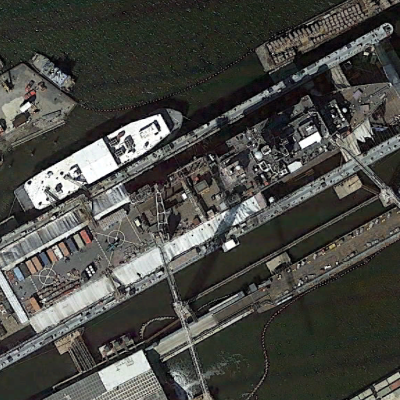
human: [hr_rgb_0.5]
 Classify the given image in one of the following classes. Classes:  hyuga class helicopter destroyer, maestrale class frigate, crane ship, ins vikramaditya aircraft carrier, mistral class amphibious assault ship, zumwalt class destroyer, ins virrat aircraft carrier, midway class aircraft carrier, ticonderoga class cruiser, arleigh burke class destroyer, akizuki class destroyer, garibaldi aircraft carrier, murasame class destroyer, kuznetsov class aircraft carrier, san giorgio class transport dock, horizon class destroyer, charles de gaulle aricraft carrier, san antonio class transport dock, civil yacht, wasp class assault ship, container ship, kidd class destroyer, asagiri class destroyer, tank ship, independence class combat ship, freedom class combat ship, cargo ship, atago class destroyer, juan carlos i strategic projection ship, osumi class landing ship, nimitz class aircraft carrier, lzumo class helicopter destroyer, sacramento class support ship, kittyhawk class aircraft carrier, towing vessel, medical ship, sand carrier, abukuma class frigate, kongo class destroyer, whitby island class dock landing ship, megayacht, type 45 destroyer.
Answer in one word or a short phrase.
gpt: Whitby Island class dock landing ship